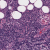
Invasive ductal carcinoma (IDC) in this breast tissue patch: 0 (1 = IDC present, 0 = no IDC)